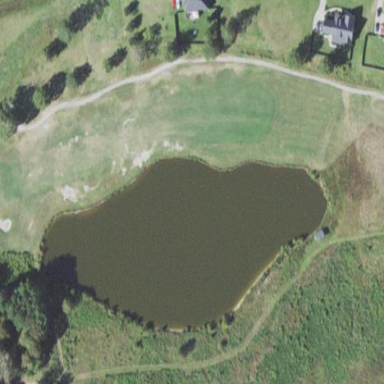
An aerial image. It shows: Water hazard in golf course. The hazard is natural water feature.